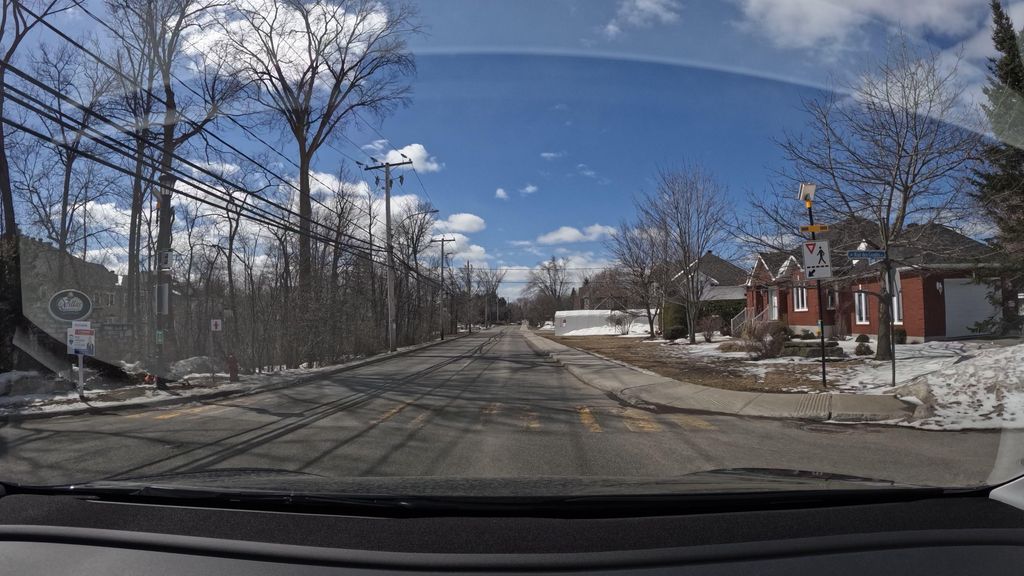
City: montreal